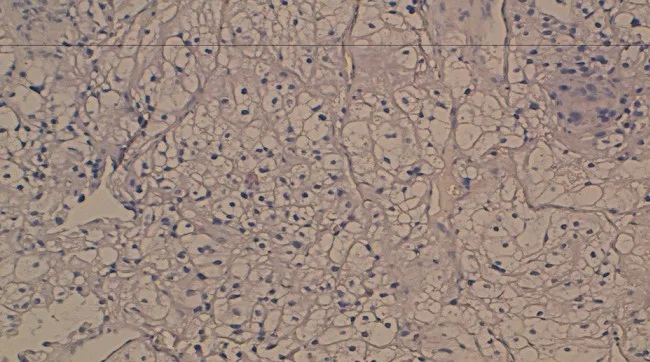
A biopsy of the renal tumor. Histologic sections (HESx10) of biopsy of the renal tumor showed a proliferation of tumor cells with clear cytoplasm.
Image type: pathology (immunostaining)